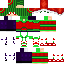
A female human skin with medium skin, wearing brown long hair dressed in a red hoodie and red pants, featuring a closed mouth.